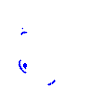
Particle: kaon